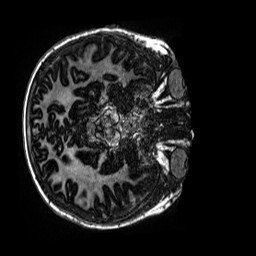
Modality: MP2RAGE
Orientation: axial
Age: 9
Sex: male
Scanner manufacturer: siemens
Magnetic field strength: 3 T
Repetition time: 4 s
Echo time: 0.00299 s